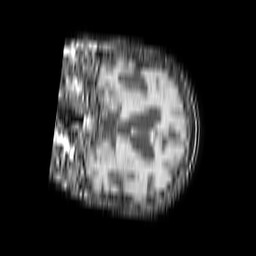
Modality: T1w
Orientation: coronal
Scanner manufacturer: philips
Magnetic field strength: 1.5 T
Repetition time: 0.1886 s
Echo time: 0.001885 s